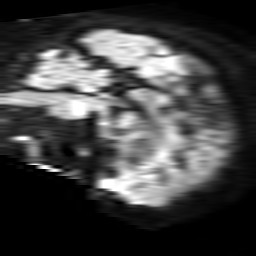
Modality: TRACE
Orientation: sagittal
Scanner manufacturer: philips
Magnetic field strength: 1.5 T
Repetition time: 3.514 s
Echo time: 0.07078 s